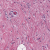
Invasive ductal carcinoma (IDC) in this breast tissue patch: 0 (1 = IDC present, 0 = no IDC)